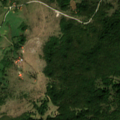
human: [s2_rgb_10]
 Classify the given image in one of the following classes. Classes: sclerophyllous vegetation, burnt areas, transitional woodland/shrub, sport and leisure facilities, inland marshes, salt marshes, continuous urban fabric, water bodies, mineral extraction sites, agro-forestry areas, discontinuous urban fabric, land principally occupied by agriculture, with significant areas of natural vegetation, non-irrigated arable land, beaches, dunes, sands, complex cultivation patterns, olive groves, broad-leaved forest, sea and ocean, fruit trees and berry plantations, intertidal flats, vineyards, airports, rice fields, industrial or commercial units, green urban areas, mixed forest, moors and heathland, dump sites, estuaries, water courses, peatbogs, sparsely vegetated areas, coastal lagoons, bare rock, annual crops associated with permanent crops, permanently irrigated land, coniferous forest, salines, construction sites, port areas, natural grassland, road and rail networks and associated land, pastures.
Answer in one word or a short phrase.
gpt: pastures, complex cultivation patterns, land principally occupied by agriculture, with significant areas of natural vegetation, broad-leaved forest, transitional woodland/shrub